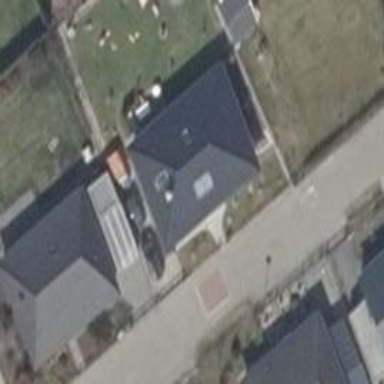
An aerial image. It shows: Dark grey house with hipped roof oriented along the building.